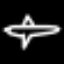
Label: airplane